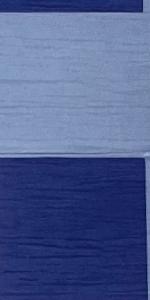
Label: Empty